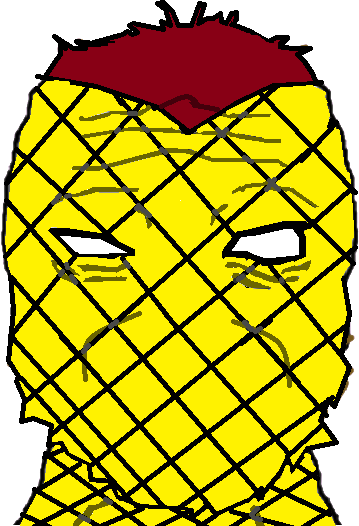
Label: 5_Coomer